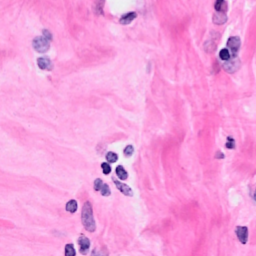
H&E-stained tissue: Breast